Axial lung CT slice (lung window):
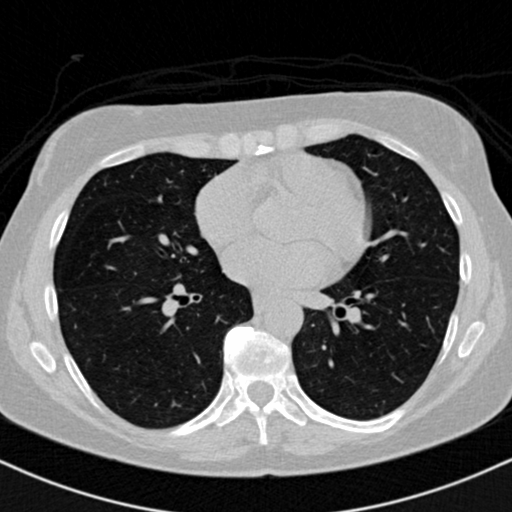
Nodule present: no